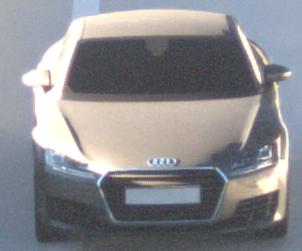
Make: Audi
Model: TT Coupé 1.8 TFSI
Detailed model: TT (8S) Coupé
Model produced from: 2015/08
Model produced until: 2018/06
Doors: 3
Color: gray
Road condition: dry road
Daytime: morning or afternoon
Contrast: high contrast